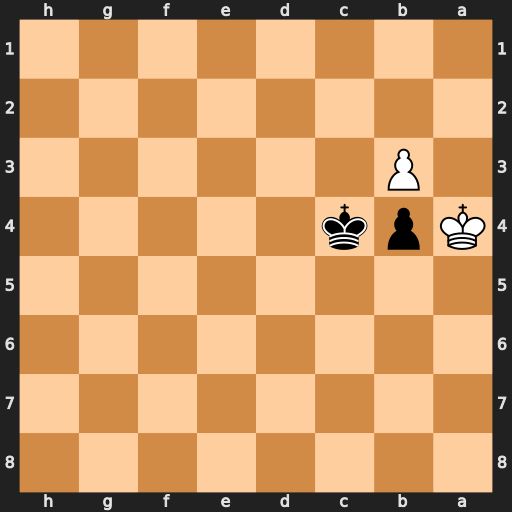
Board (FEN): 8/8/8/8/Kpk5/1P6/8/8
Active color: b
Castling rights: -
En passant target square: -
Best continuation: Kc3 Kb5 Kxb3